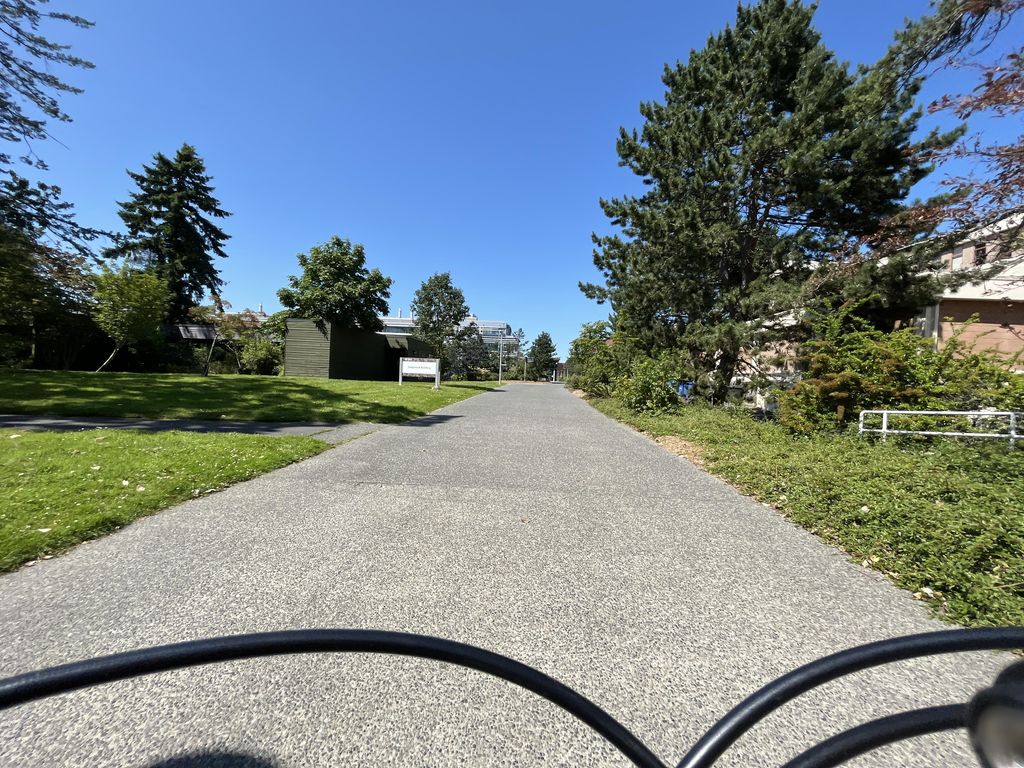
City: victoria